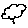
Label: cloud